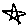
Label: star